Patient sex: M
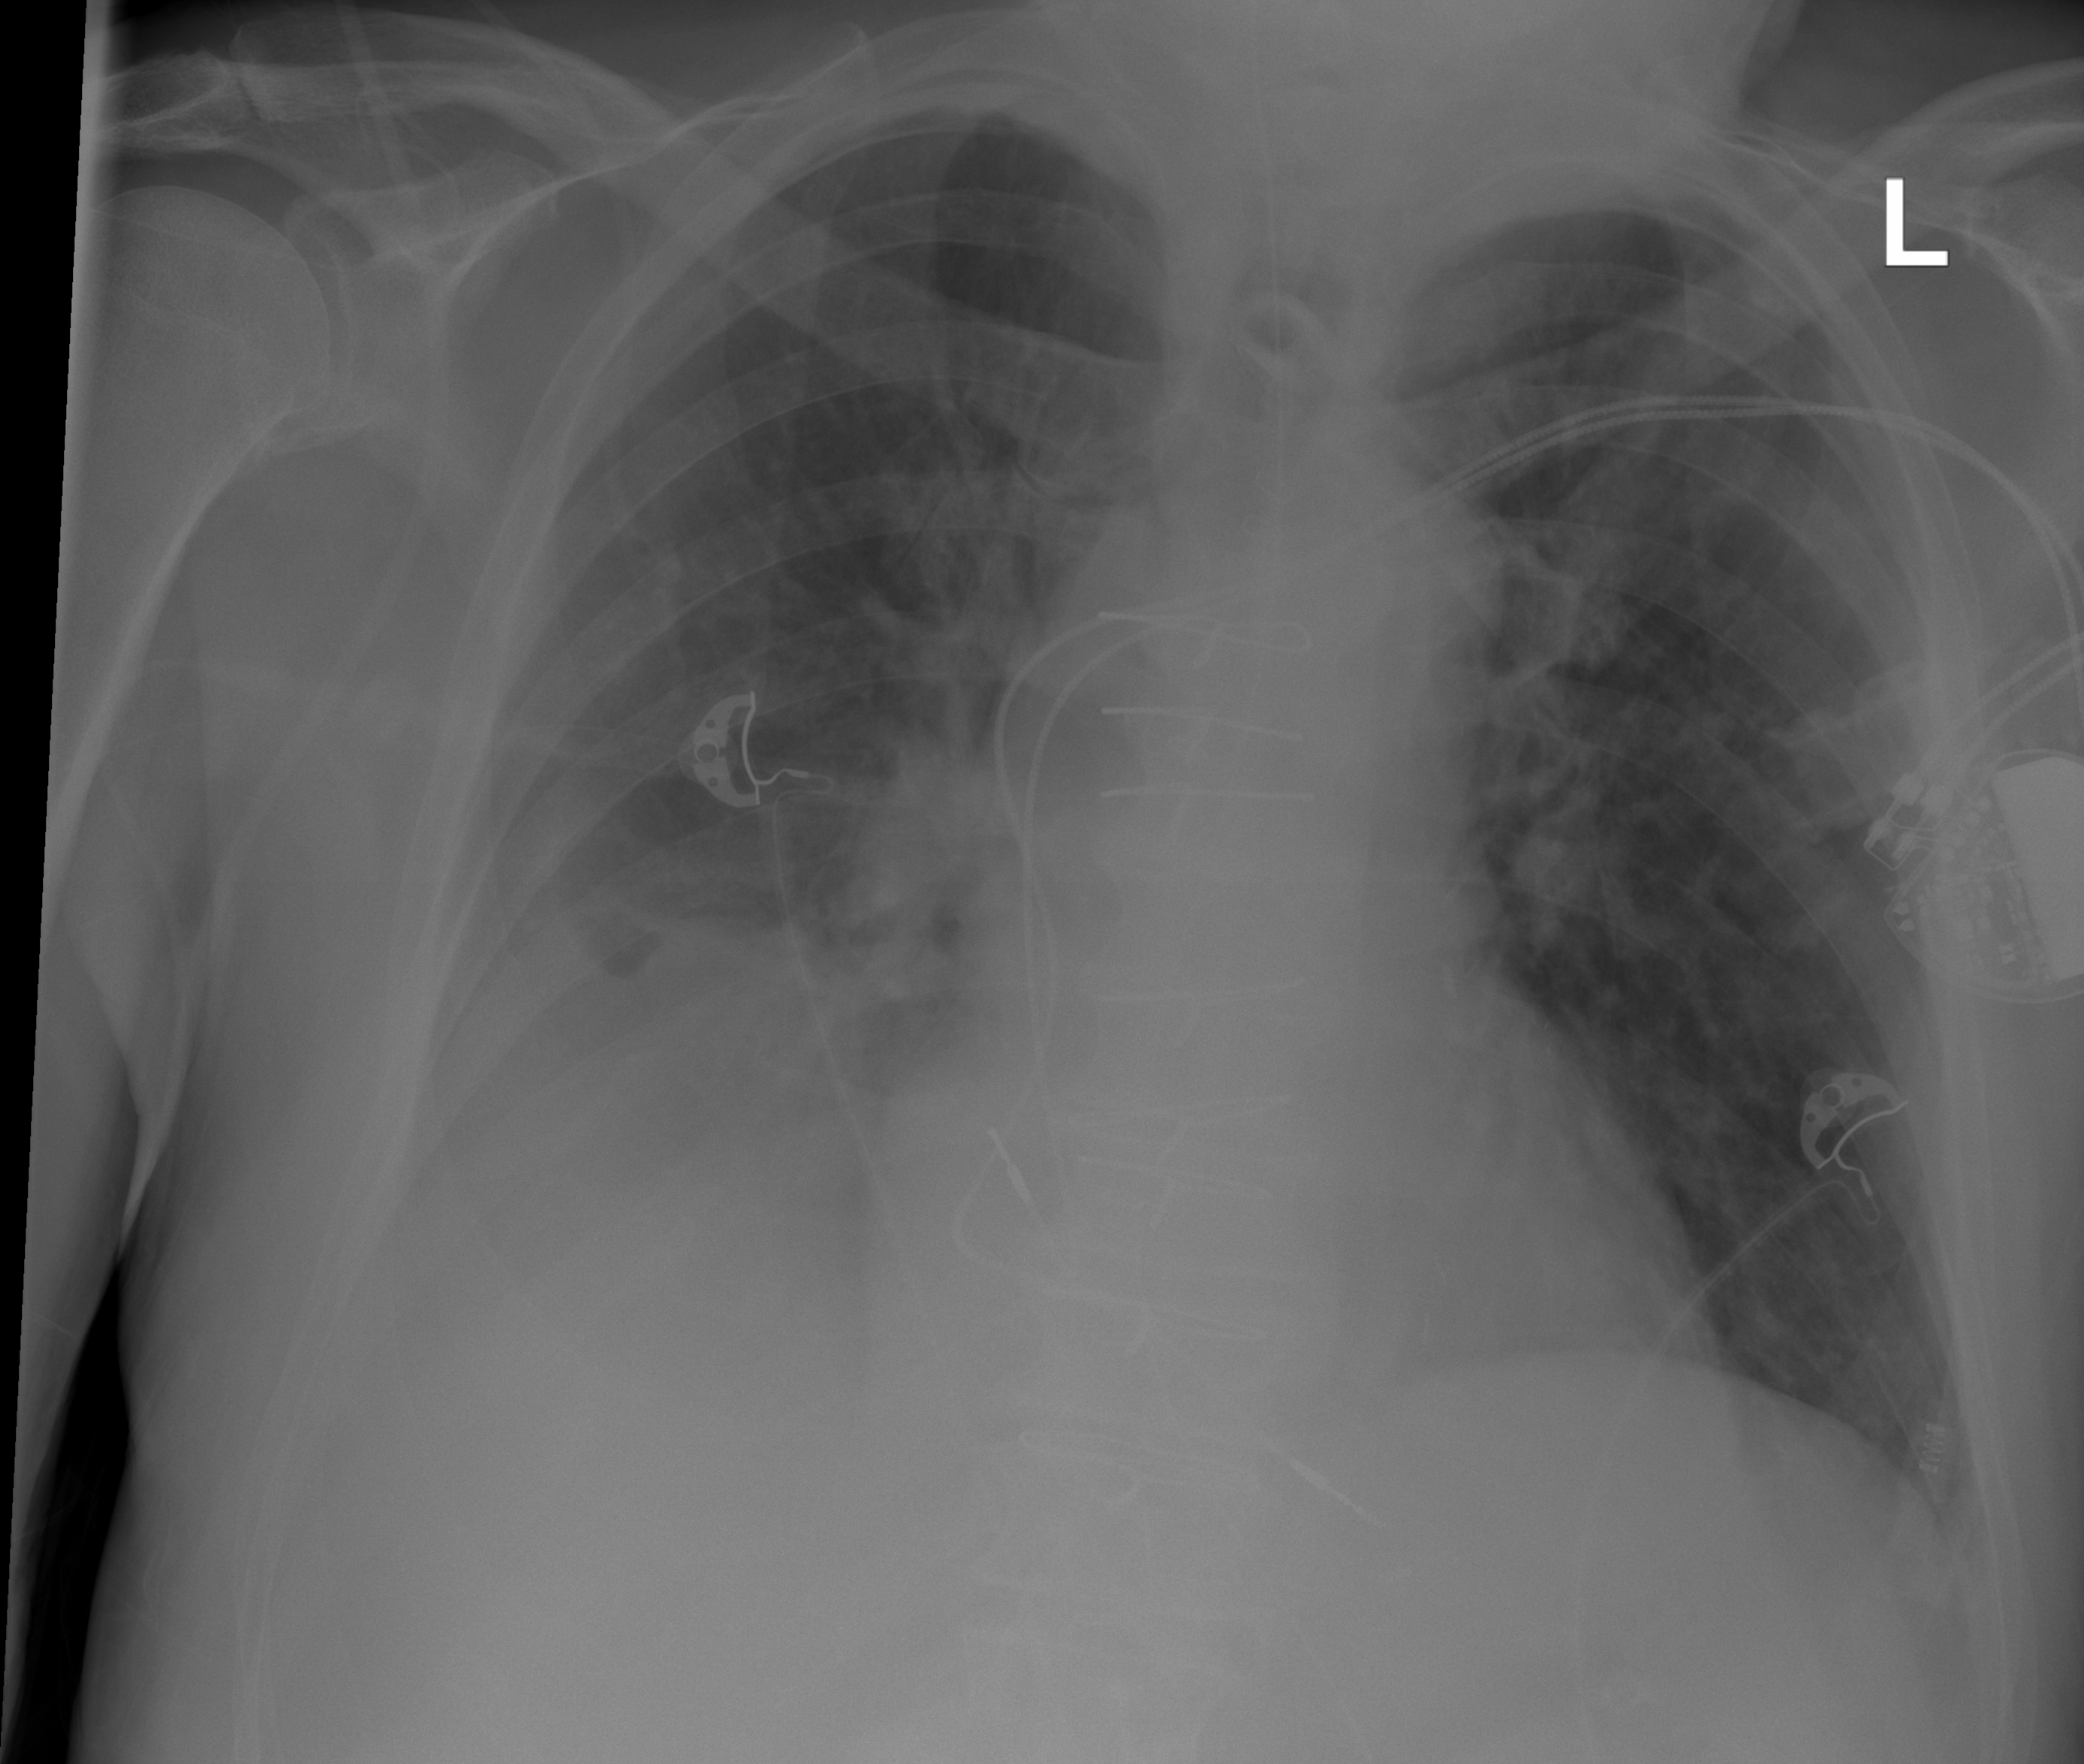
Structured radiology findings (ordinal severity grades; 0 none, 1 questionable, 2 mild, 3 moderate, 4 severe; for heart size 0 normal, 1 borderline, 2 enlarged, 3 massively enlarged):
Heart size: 0
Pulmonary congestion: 0
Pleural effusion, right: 3
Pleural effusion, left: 0
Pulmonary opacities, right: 1
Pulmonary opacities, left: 0
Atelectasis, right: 2
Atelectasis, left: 0